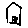
Label: house